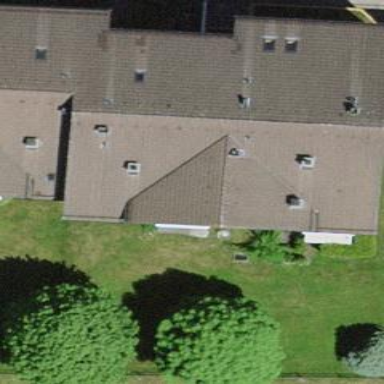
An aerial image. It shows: Gabled roof apartments building.